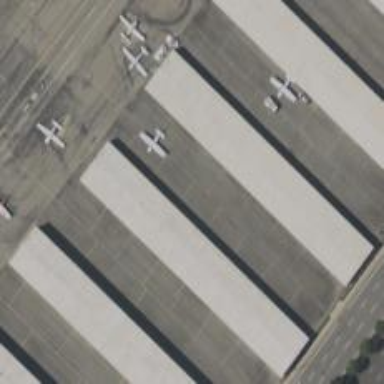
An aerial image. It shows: Hangar at the airport.